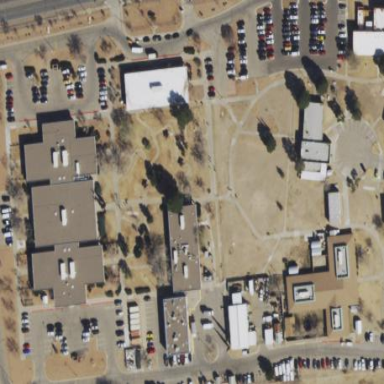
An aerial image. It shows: Healthcare facility identified as hospital.